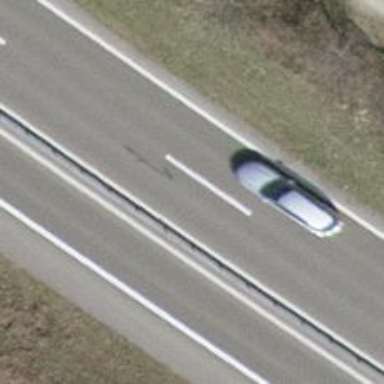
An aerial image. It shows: Asphalt motorway categorized as trunk road.